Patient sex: M
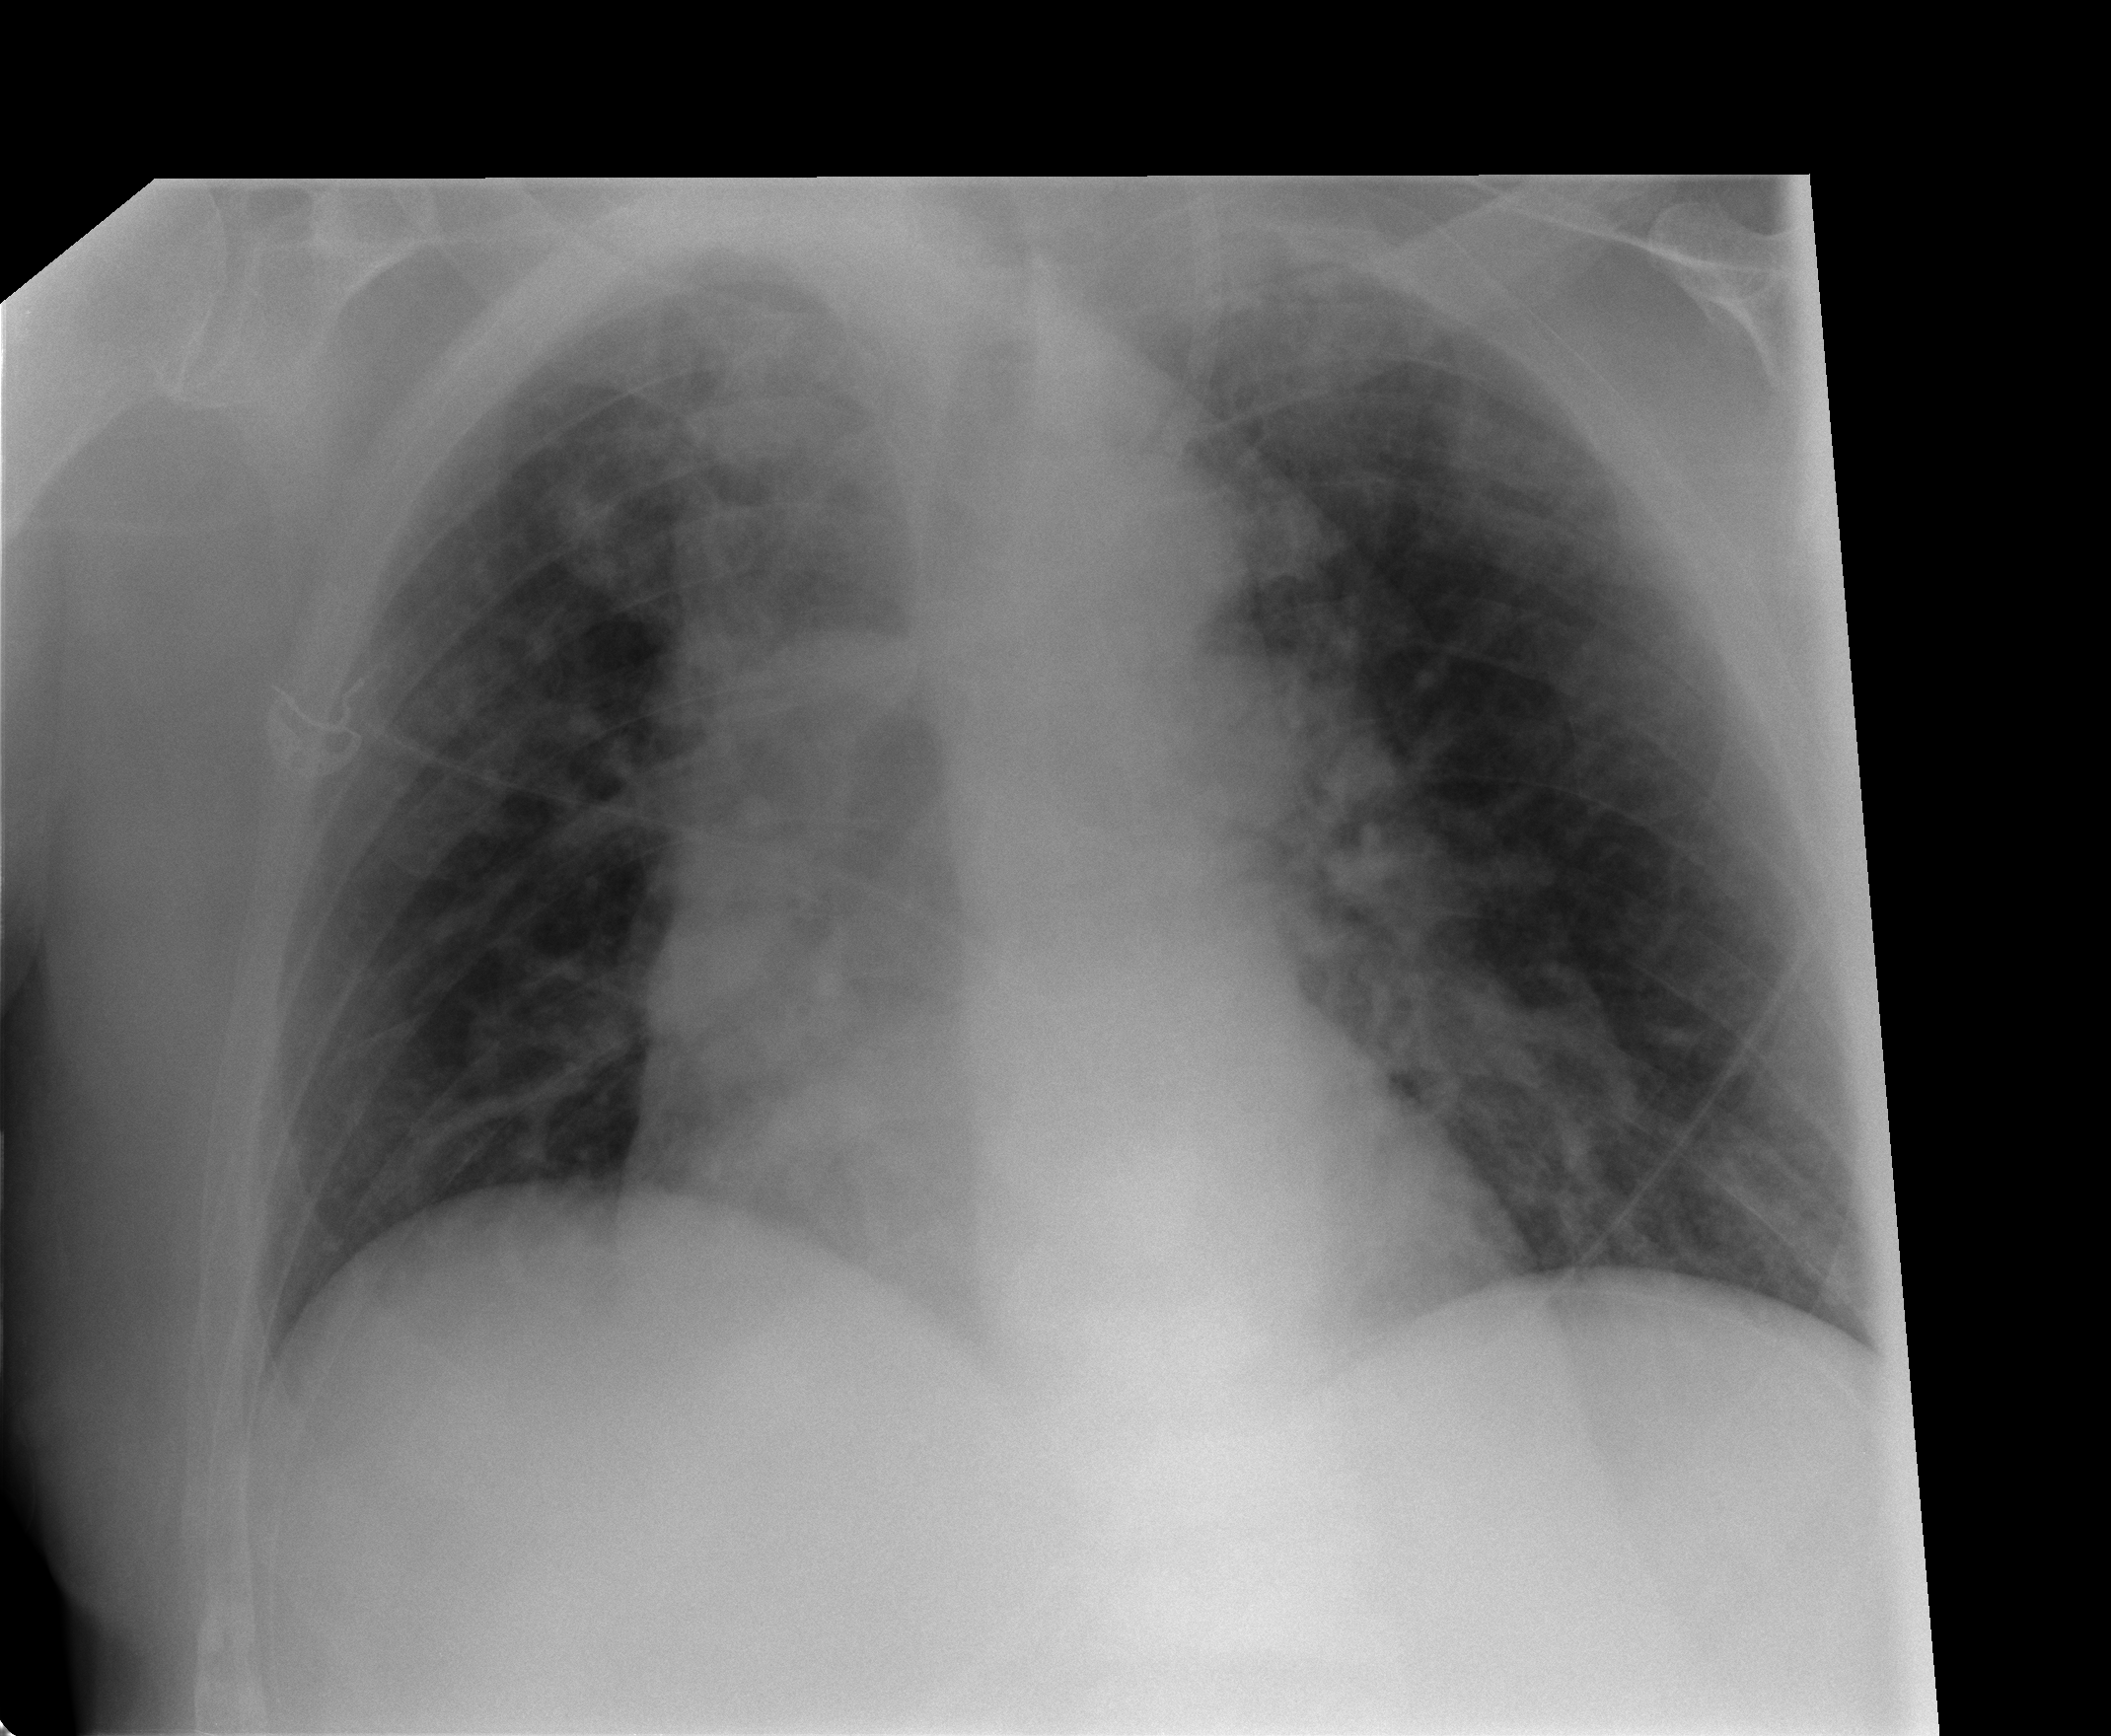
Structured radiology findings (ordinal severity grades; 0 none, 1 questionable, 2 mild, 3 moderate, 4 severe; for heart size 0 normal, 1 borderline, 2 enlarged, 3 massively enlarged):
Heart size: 2
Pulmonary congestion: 2
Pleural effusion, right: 0
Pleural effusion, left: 0
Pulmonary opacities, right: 2
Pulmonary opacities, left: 2
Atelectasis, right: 0
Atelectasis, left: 0